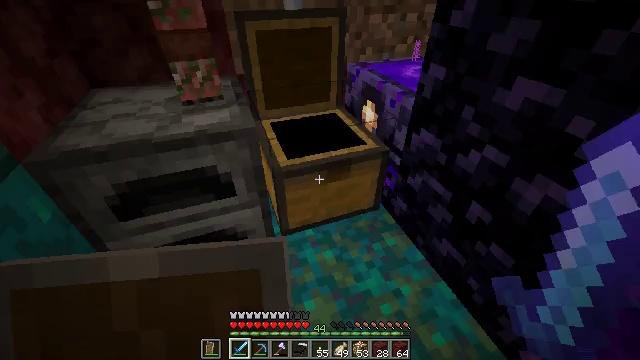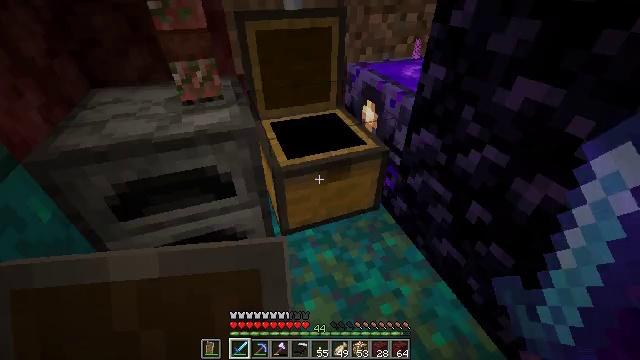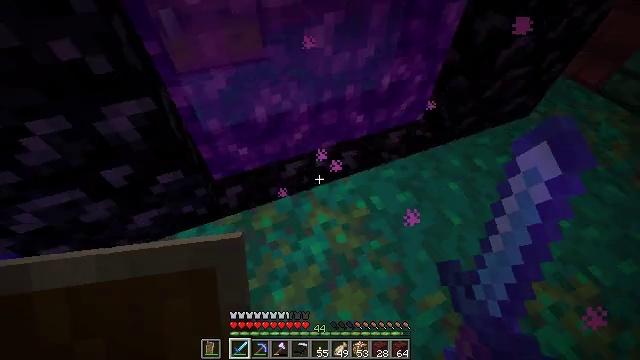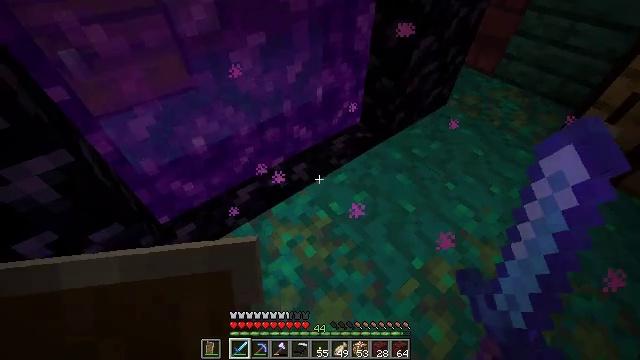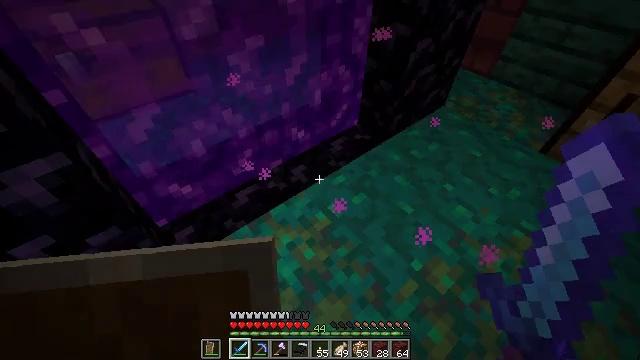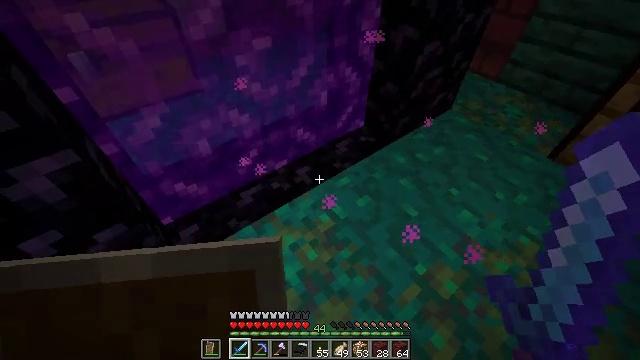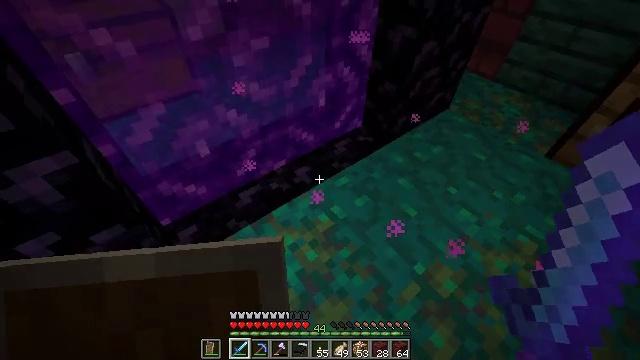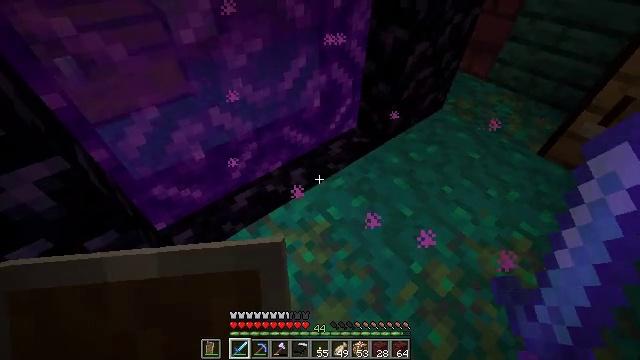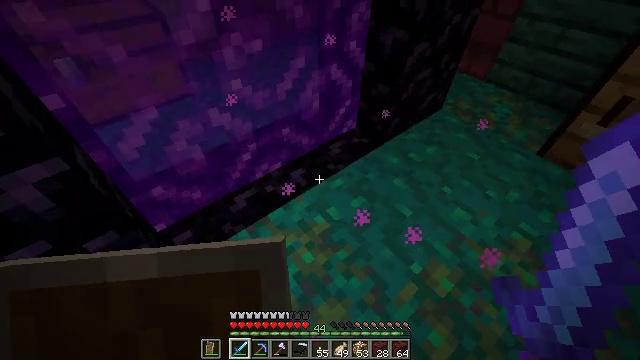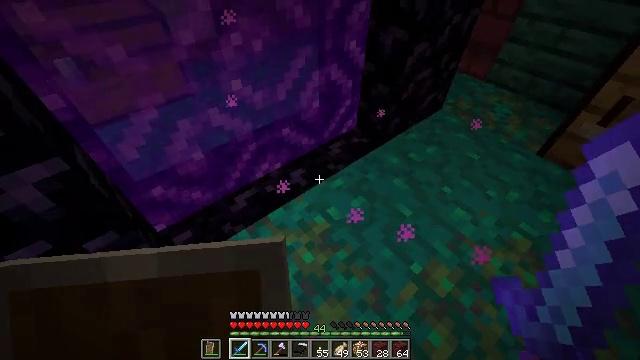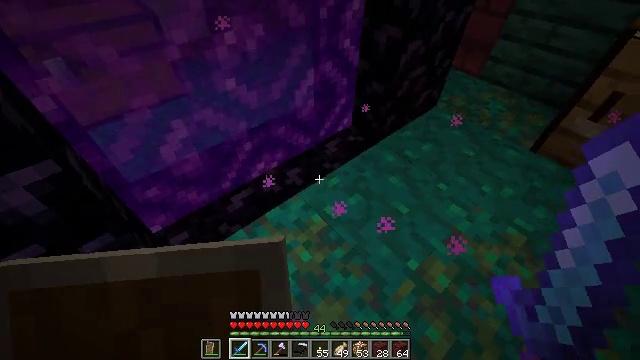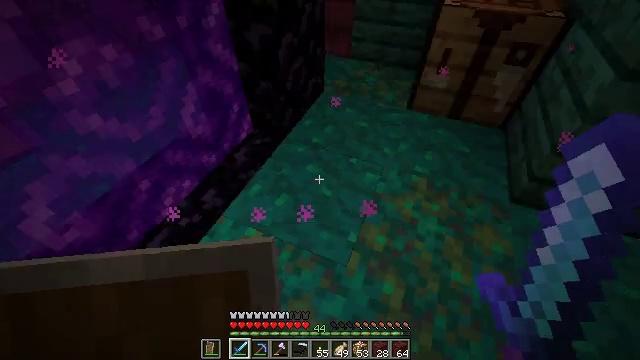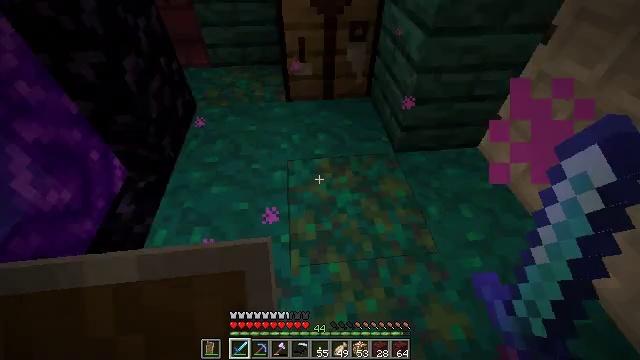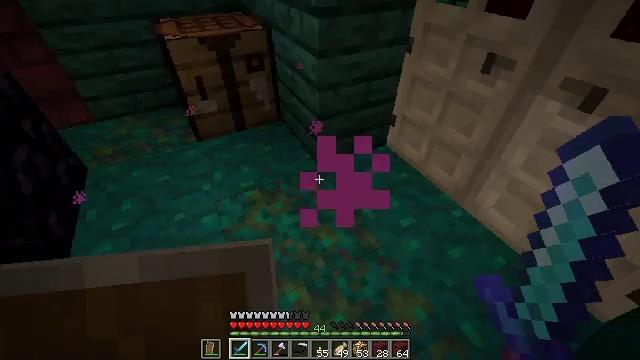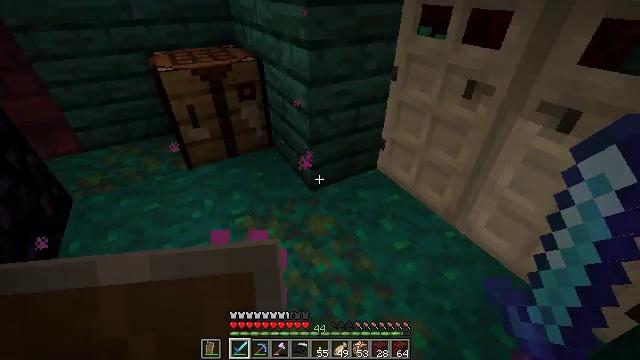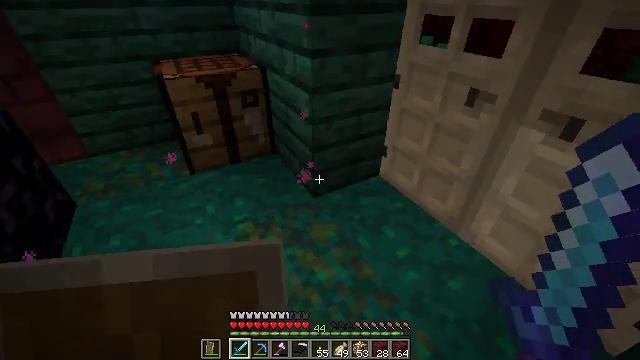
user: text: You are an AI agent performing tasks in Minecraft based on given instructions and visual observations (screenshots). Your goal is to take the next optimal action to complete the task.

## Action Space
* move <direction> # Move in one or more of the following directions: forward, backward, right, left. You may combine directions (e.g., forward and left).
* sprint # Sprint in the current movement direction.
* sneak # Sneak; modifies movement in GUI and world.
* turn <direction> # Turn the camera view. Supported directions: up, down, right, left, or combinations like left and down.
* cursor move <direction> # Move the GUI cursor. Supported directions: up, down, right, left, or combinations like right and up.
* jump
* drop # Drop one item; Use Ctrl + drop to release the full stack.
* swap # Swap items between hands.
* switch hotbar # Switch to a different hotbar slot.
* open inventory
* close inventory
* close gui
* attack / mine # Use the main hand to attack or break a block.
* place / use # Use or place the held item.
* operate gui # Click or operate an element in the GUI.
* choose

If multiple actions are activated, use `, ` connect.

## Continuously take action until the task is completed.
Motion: motion action
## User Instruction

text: Craft a birch sign by arranging birch planks and sticks in the crafting grid.
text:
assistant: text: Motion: open inventory
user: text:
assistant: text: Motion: turn right and down
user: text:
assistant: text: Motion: turn right and up
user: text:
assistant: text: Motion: no_op
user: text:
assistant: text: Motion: turn left
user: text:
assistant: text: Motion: no_op
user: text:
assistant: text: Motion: turn right
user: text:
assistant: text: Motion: no_op
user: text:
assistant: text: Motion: no_op
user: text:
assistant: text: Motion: turn right
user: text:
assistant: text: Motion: turn right
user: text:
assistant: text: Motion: turn right
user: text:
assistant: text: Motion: turn right and up
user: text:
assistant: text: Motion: turn right and up
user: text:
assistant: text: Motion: turn up
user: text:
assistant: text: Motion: turn left and up
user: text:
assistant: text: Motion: move forward, turn left and up
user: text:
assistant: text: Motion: move forward, turn left
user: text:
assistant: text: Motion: move forward, turn left and up
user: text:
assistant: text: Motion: move forward, turn left and up
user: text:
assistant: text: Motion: move forward, turn left and up
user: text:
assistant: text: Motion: turn left, use / place
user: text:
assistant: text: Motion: use / place
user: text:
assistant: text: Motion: use / place
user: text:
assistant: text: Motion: no_op
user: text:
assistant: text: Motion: no_op
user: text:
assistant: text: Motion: no_op
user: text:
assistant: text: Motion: cursor move right
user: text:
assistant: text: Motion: cursor move right and down
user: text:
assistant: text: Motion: cursor move right and down